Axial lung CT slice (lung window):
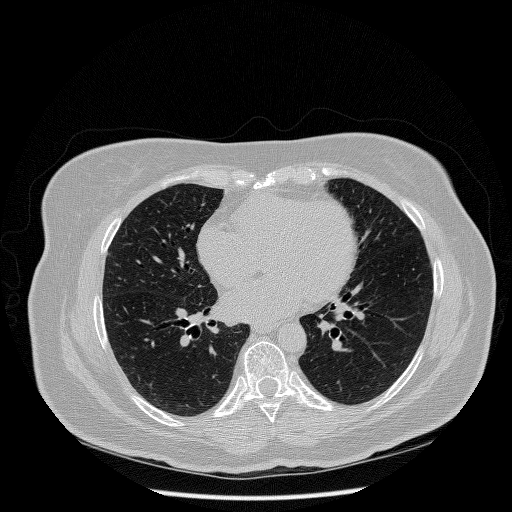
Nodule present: no